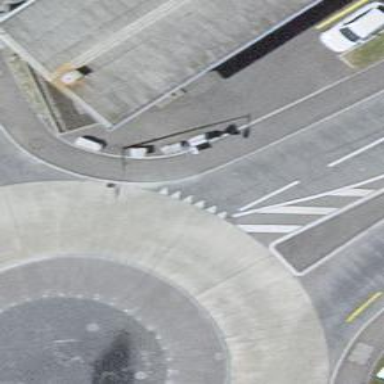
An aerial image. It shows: Road with "give way" sign.